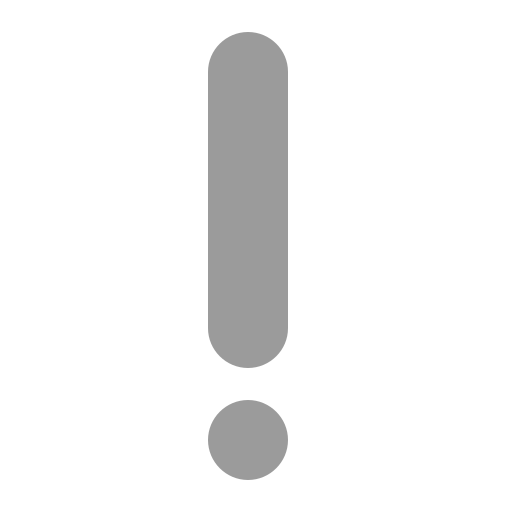
white exclamation mark flat